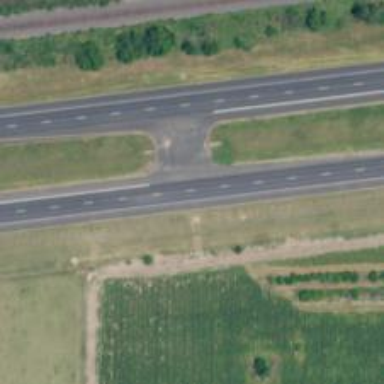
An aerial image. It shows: Trunk link highway.